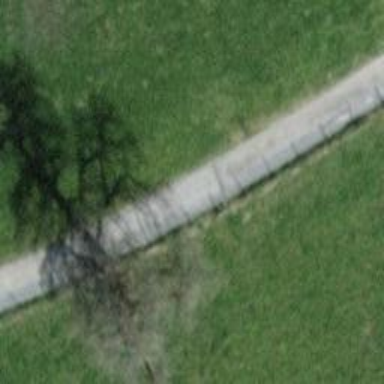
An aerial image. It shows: Gravel track with grade2 quality.